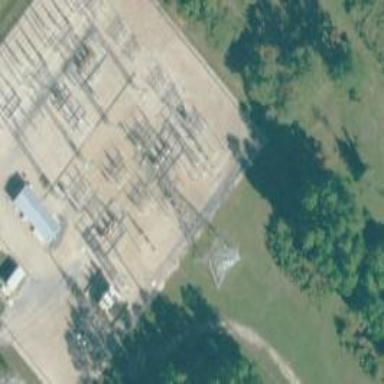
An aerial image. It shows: Switch used for power control.